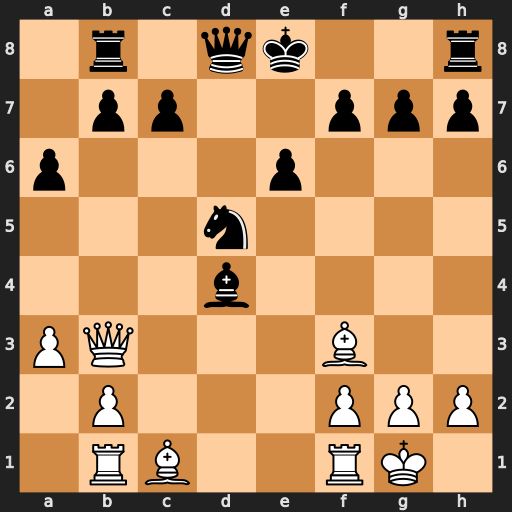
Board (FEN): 1r1qk2r/1pp2ppp/p3p3/3n4/3b4/PQ3B2/1P3PPP/1RB2RK1
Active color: w
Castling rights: k
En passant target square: -
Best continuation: Qa4+ Qd7 Qxd4